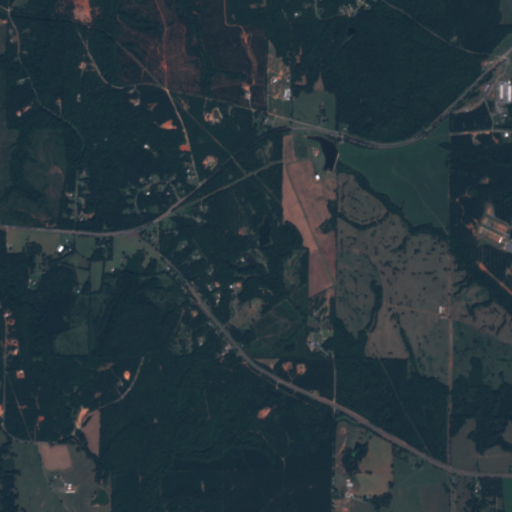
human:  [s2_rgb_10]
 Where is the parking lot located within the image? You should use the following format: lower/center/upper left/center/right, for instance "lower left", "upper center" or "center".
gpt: The parking lot is located in the upper right of the image.
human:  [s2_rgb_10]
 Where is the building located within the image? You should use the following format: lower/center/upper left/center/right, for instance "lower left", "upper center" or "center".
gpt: There is no building in the image.